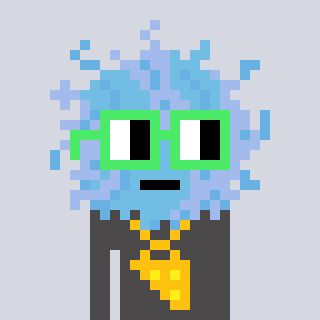
a pixel art character with square light green glasses, a lint-shaped head and a grayscale-colored body on a cool background